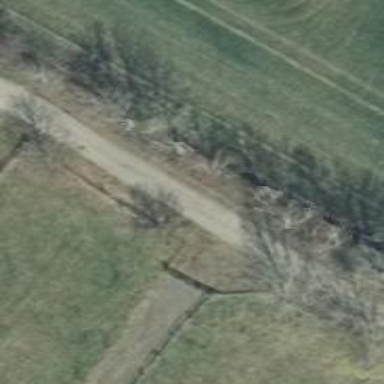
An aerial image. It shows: Gravel service road.